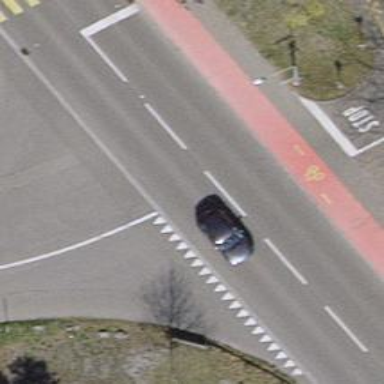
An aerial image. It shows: Road with traffic signals.